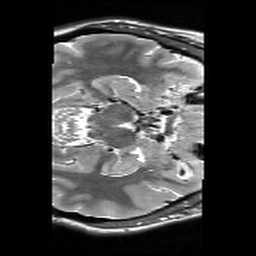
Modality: T2w
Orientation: axial
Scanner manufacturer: siemens
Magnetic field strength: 3 T
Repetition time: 9.86 s
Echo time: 0.05 s